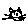
Label: cat